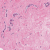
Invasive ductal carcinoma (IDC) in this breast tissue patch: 0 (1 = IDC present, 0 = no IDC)